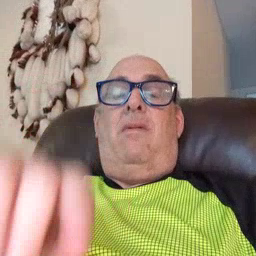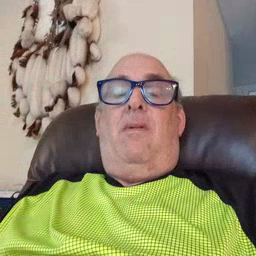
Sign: chocolate